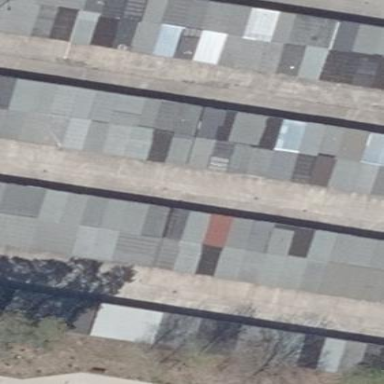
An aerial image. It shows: Group of garages.